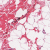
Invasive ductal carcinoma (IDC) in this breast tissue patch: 0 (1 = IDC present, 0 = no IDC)